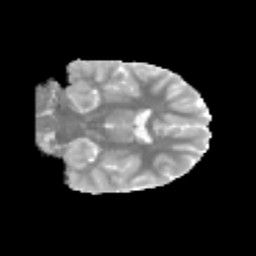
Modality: MD
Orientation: coronal
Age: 10
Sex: female
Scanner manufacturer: siemens
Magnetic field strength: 3 T
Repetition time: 3.8 s
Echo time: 0.07 s